Question: I have to perform this operation:
'''
N = A'*P*A
'''
The structure of the P matrix is block diagonal while the A matrix is largely sparse (also in a banded structure). The multiplication is performed in blocks. But the problem is storage.
The N matrix is too huge to store in full (out of memory when trying to allocate). So, I want to store in a sparse fashion. While the sparse command generates only the values in row,column format, can it be applied to store banded matrices with the row column as the index of the block?
I have tried <URL> question but it hasnt helped storing the row and index of the block.
Thank you.

Image for A P A' formation
The problem lies in the blocks. The blocks are themselves sparse. So is it possible to make blocks as sparse matrices themselves while saving.
So, if a block has a row = 1 and col = 1, then can this be done?
'''
N(row,col) = sparse(A'*P*A)
'''
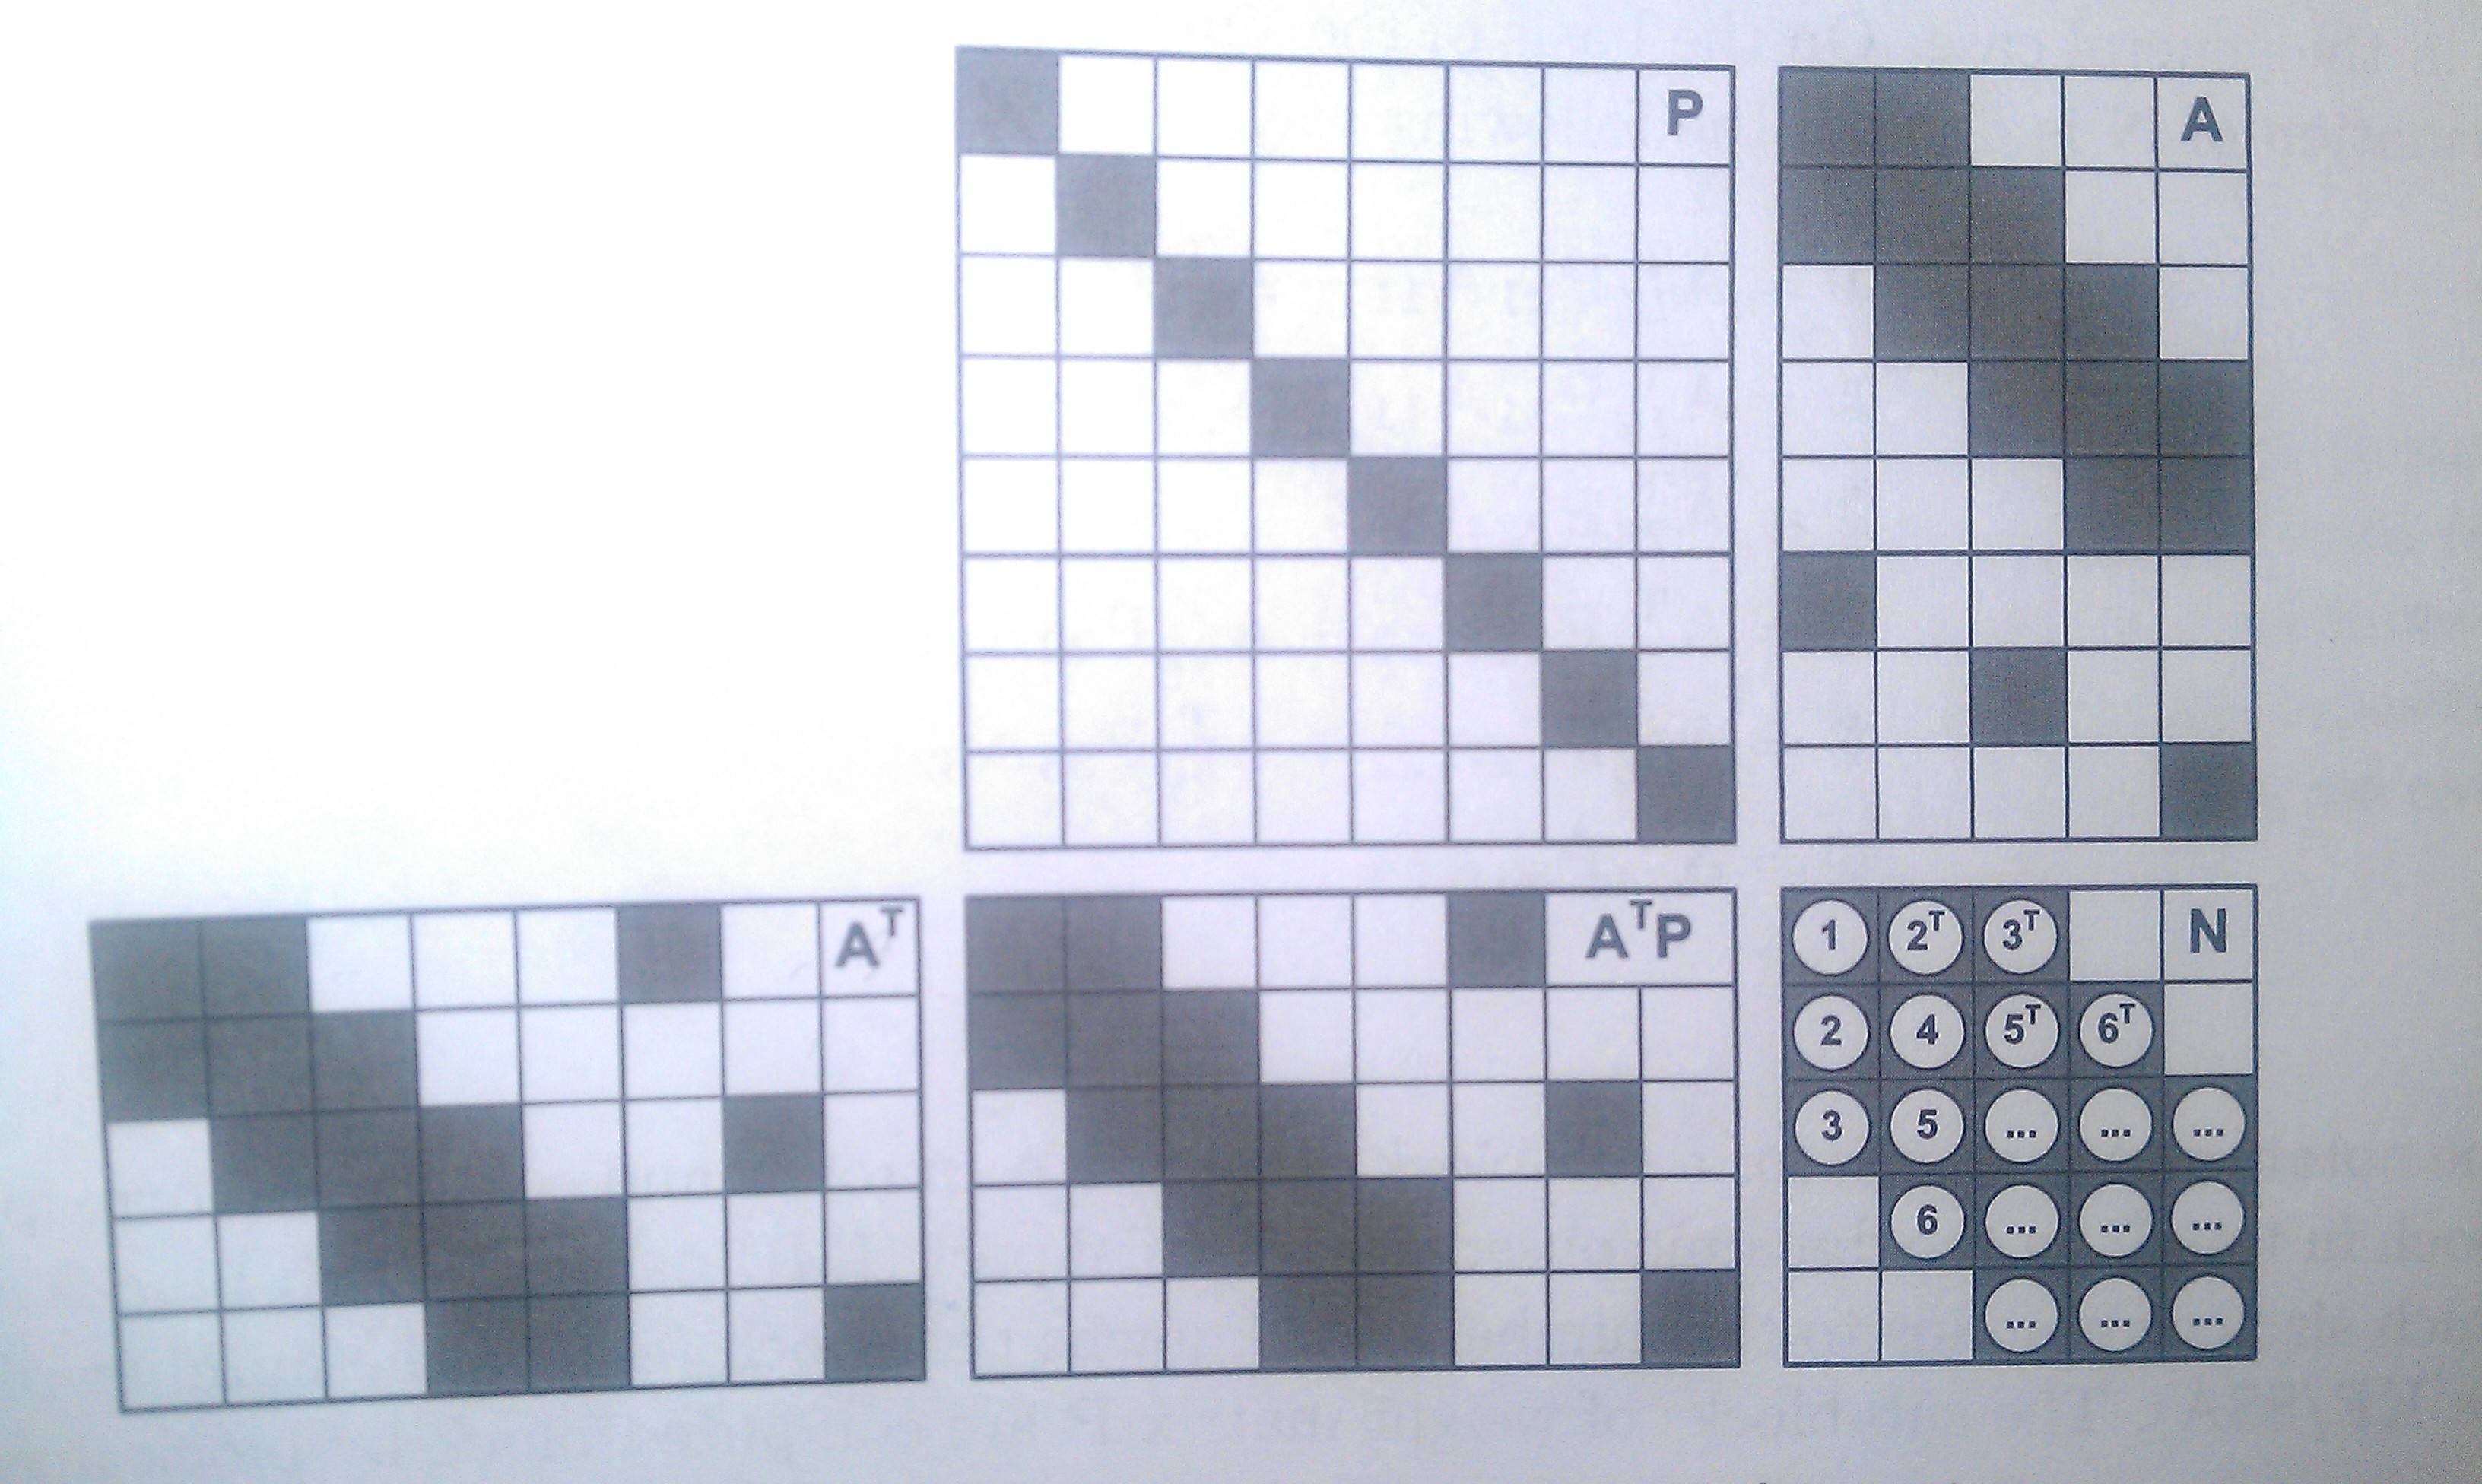
Answer: There may be some additional tricks to play but the first thing to try is to make sure the full matrix 'N' is never created in memory. The immediate problem is that if you call 'sparse(A'*P*A)' then you multiple 'A'*P' then '(A'*P)'*A and only then do you make it sparse and take out the zeros. Right before making it sparse, the entire non-sparse matrix representation of 'N' is in memory. To force MATLAB to be smarter do the following:
'''
SA = sparse(A);
N = SA'*sparse(P)*SA;
whos N
'''
You should see that N is sparse but, more importantly, each multiplication result is sparse as well because you are multiplying a sparse matrix times a sparse matrix.